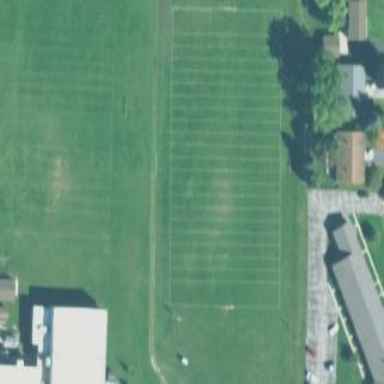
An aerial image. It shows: Pitch for American football.